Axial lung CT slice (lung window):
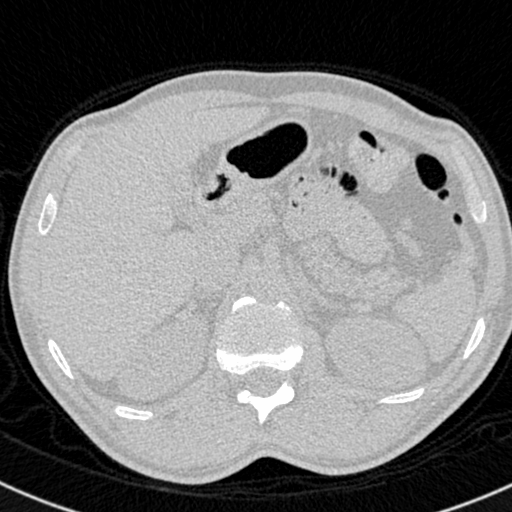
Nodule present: no